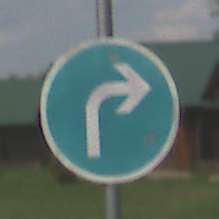
Verkehrszeichen: VorgeschriebeneFahrtrichtungRechts
Umgebung: Outdoor, Nature
Tageszeit: MorningAfternoon
Wetter: PartlyCloudy
Licht: Natural
Jahreszeit: NotSpecified
Kontrast: HighContrast